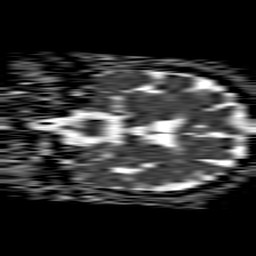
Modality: ADC
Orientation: coronal
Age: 62
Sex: female
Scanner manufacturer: philips
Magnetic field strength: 1.5 T
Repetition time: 4.6 s
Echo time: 0.08515 s